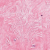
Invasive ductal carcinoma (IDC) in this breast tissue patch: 0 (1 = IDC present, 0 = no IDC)